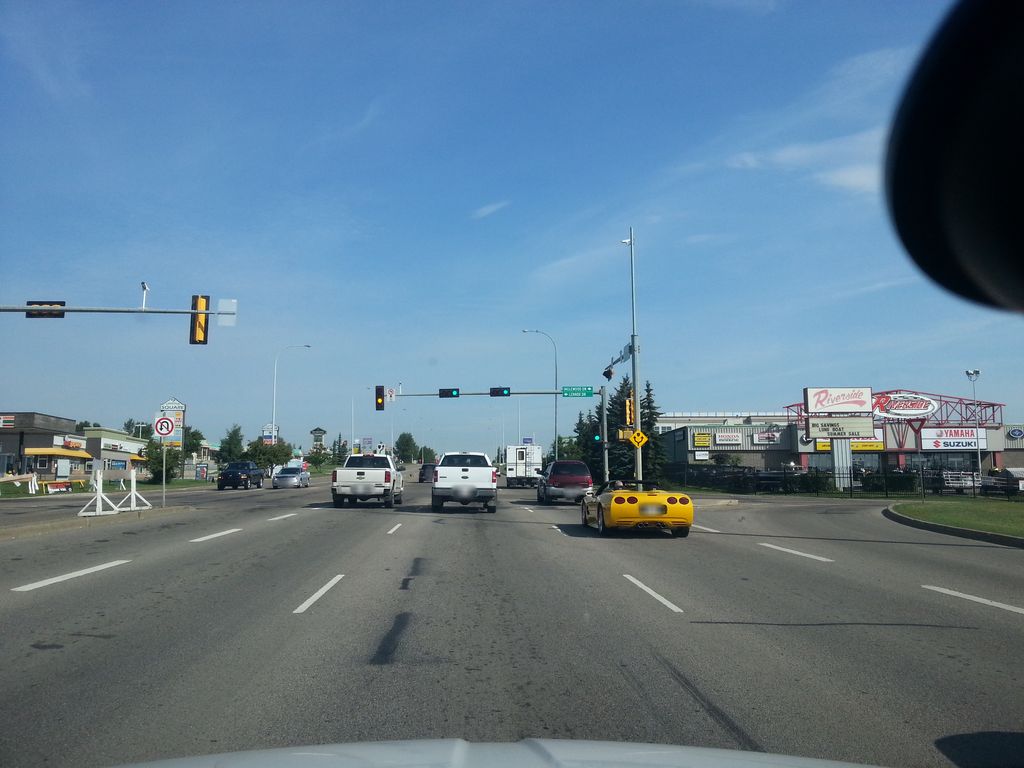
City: edmonton